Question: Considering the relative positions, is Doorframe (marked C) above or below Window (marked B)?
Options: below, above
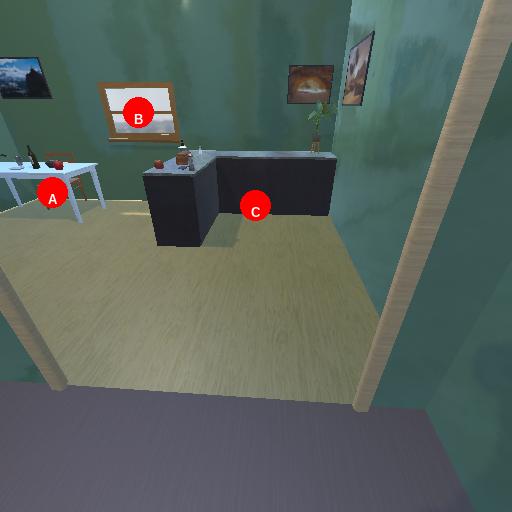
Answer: below